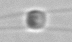
Label: Chaetoceros_similis